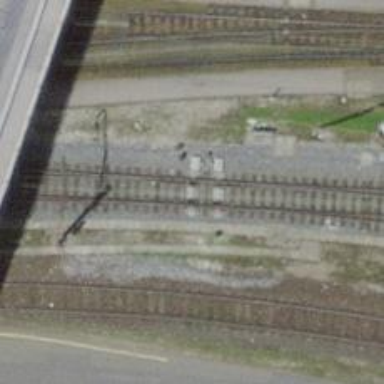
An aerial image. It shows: Single-track electrified railway yard with contact line electrification.